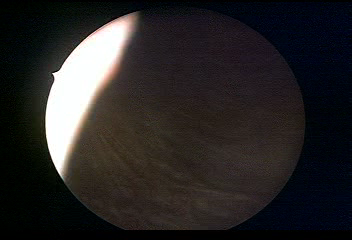
Modality: WLC
Class: Normal mucosa
Bladder cancer association: No